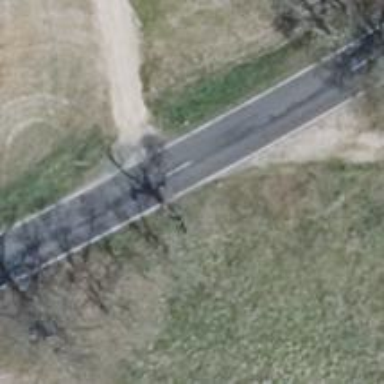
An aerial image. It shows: Secondary road with asphalt surface.